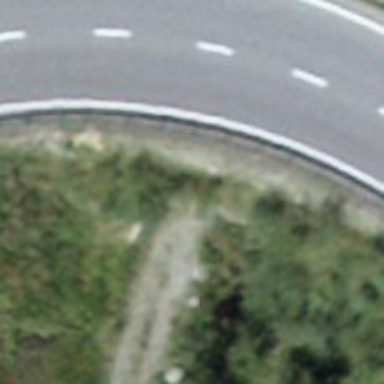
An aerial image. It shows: Track road passing through tunnel.